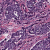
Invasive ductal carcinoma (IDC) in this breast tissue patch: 1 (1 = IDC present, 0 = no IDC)